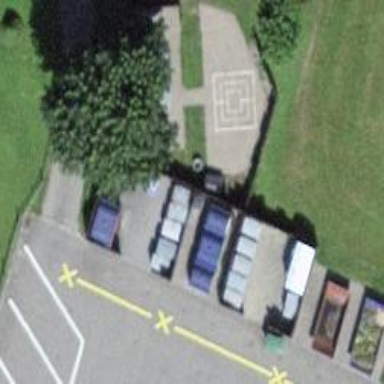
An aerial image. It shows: Recycling container at amenity designated for recycling.